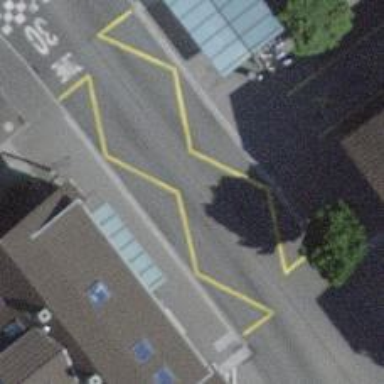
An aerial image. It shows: Bus stop equipped with public transport stop position.